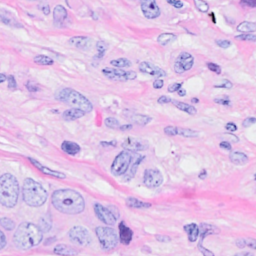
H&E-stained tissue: Breast